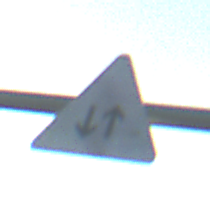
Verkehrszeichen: Gegenverkehr
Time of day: SunriseSunset
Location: Outdoor (RoadRail)
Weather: Clear
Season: NotSpecified
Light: Natural